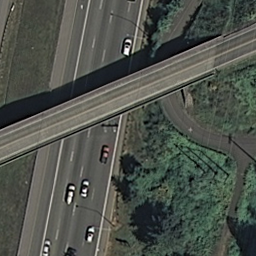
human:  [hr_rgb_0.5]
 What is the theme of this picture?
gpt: overpass

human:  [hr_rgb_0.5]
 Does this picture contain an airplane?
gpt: no

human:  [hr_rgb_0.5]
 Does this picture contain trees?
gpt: yes

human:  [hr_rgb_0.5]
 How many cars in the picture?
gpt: seven

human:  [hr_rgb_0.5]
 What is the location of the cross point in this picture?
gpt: center